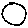
Label: moon